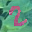
Label: 2